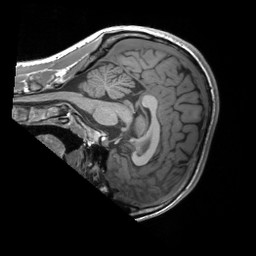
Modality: T1w
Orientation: sagittal
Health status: healthy
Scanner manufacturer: siemens
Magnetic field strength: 3 T
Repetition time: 1.9 s
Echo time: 0.00232 s